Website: lowes
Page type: customer-info-address
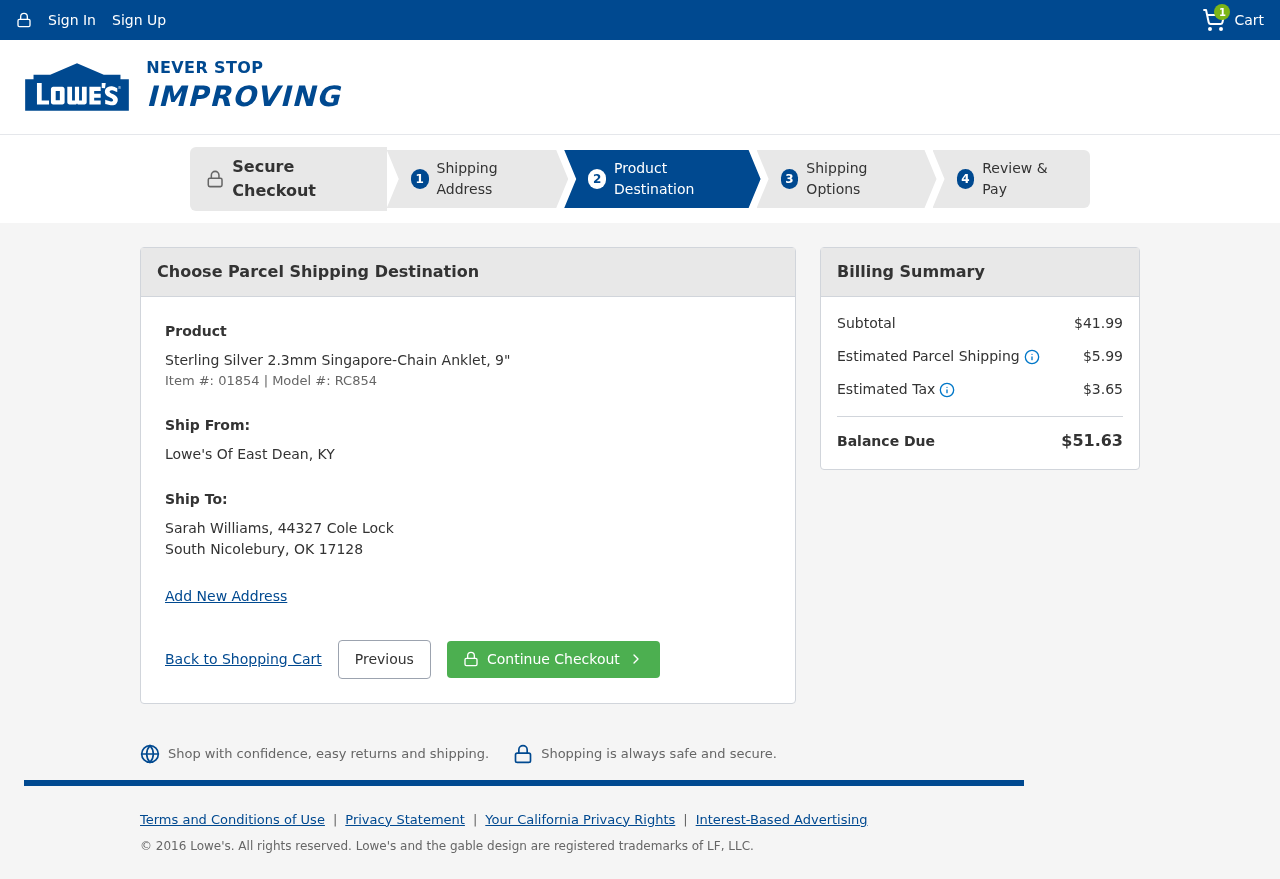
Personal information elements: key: PII_FULLNAME
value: Sarah Williams
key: PII_STREET
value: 44327 Cole Lock
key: PII_CITY_STATE2
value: East Dean, KY
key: PII_CITY_STATE_ZIP
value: South Nicolebury, OK 17128
Product elements: key: PRODUCT1_NAME
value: Sterling Silver 2.3mm Singapore-Chain Anklet, 9"
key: PRODUCT1_ITEM_NUMBER
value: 01854
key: PRODUCT1_MODEL_NUMBER
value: RC854
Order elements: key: ORDER_NUM_ITEMS
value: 1
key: ORDER_SUBTOTAL
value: $41.99
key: ORDER_SHIPPING_COST
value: $5.99
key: ORDER_TAX
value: $3.65
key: ORDER_TOTAL
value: $51.63